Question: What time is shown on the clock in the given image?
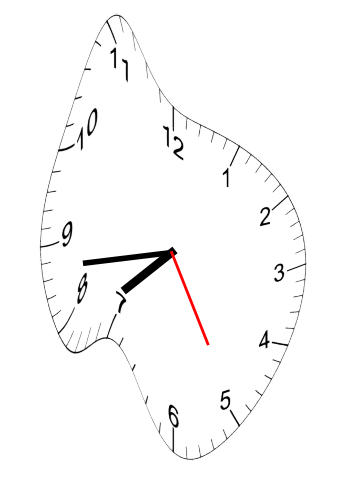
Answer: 07:43:25